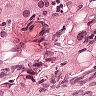
Metastatic tissue present: yes